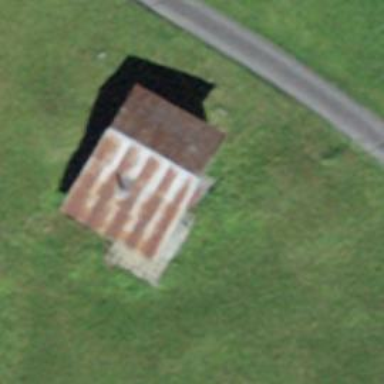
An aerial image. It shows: Cabin.